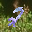
Label: 2